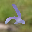
Label: 2